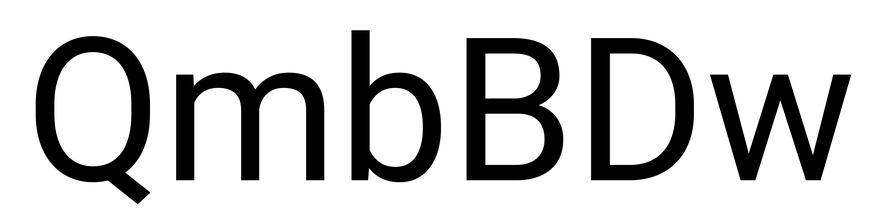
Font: Roboto_Regular